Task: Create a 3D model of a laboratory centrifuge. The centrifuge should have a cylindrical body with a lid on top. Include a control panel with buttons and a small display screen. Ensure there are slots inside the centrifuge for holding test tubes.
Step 657:
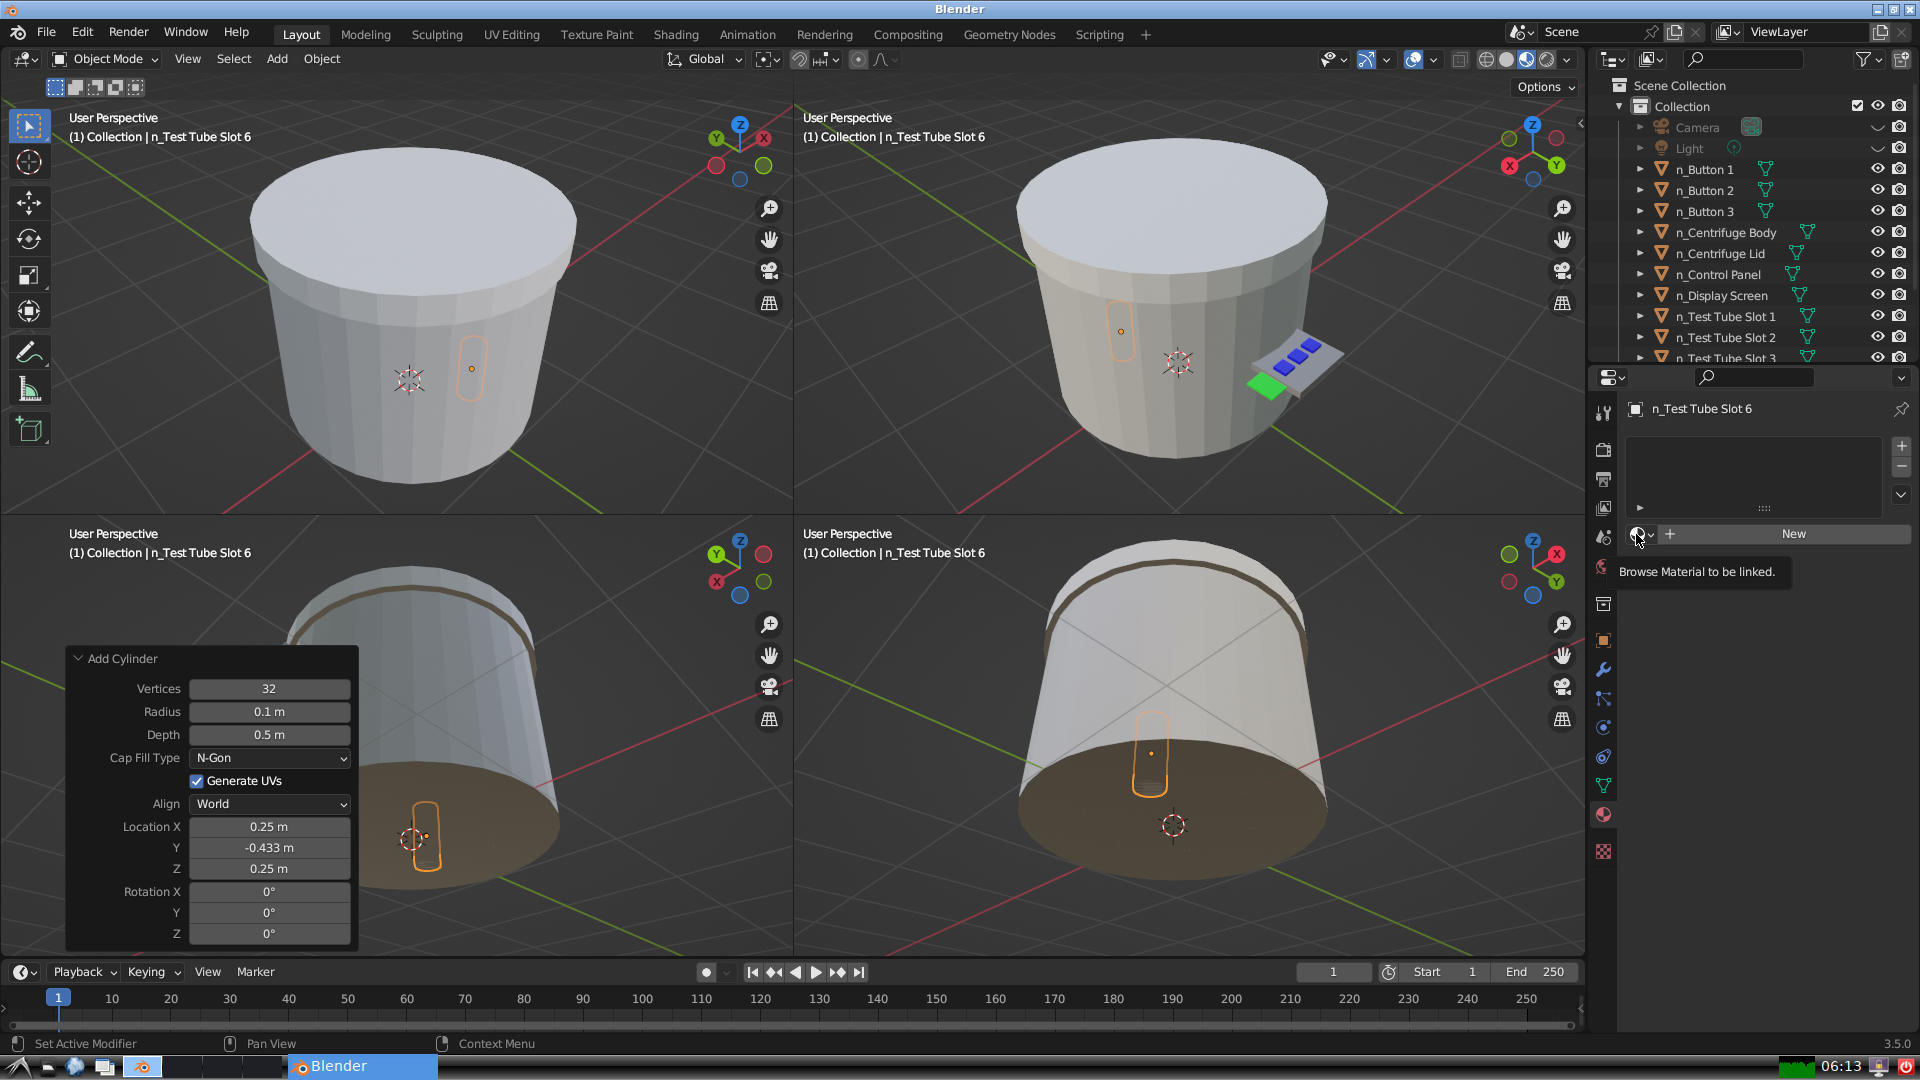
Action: click: no